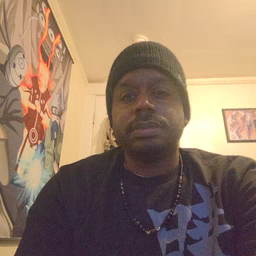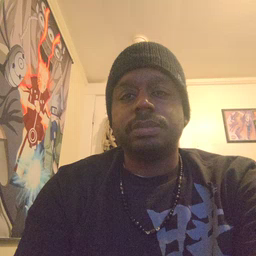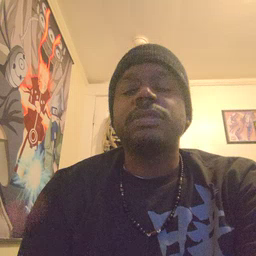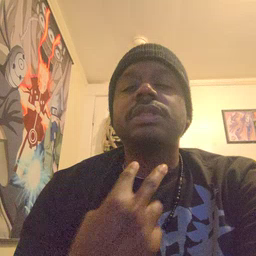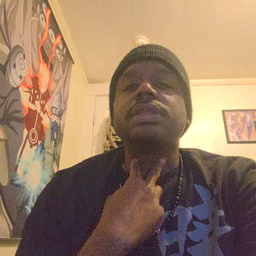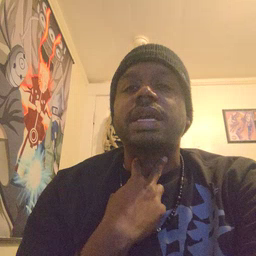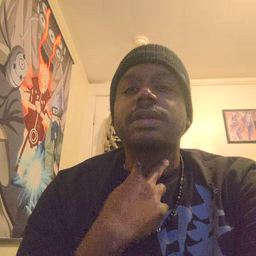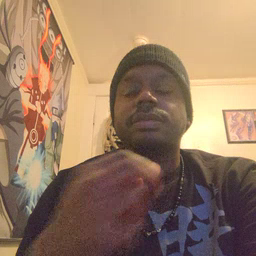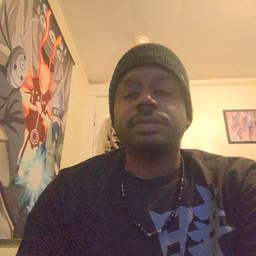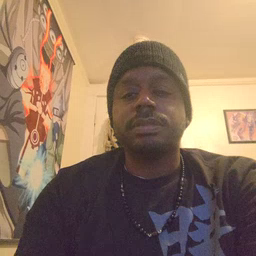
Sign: stuck